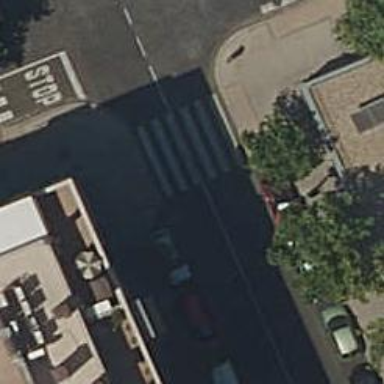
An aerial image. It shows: Uncontrolled zebra crossing on the road.